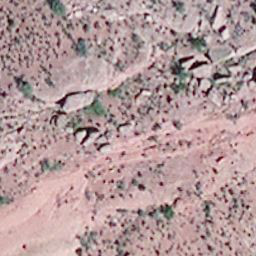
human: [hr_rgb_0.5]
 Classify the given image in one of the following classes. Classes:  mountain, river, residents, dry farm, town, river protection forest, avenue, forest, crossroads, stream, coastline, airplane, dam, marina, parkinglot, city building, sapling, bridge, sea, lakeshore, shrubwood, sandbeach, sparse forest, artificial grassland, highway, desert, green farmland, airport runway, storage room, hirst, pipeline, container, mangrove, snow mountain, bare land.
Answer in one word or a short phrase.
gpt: bare land